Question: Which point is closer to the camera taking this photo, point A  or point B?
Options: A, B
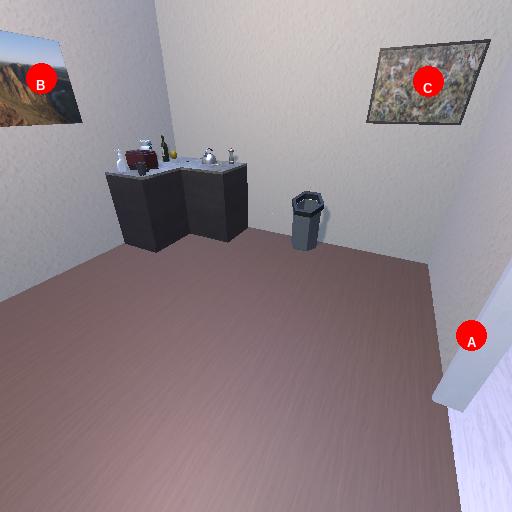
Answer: A